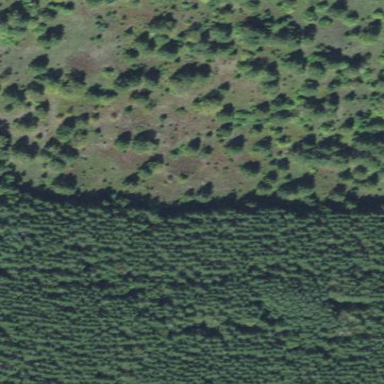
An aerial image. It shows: Commercial forest used for forestry purposes.